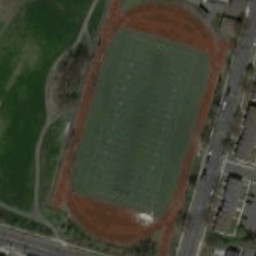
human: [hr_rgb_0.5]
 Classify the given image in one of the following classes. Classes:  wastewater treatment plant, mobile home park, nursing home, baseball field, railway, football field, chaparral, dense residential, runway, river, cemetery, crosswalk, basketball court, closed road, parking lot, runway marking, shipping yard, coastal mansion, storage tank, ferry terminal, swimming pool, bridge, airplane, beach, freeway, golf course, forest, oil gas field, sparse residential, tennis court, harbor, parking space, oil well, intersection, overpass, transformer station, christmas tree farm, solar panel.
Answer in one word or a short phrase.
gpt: football field